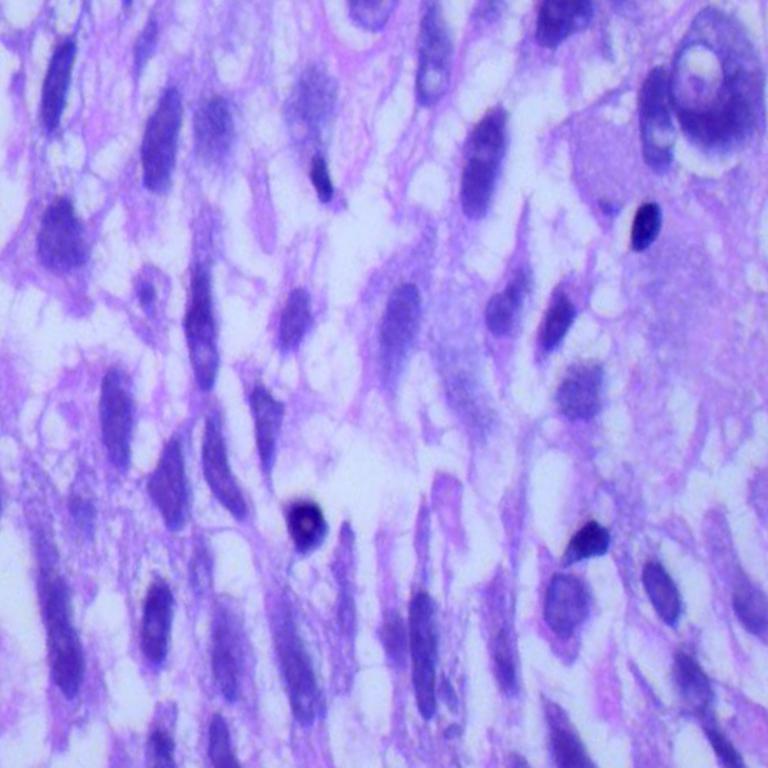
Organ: lung
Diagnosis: squamous carcinomas